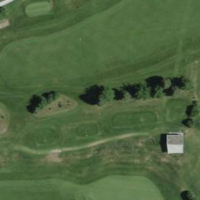
EUNIS habitat code: 53
Species observed at this site:
Rhamnus cathartica